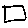
Label: square